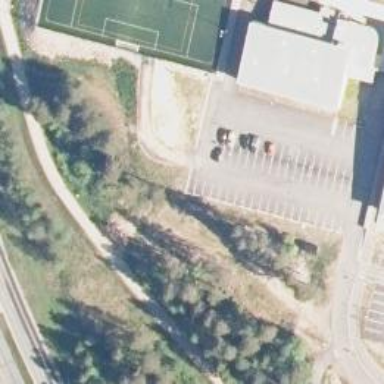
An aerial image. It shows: Disc golf basket.